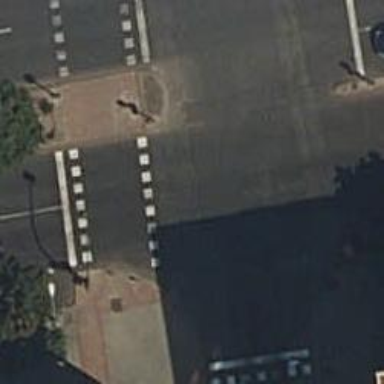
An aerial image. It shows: Kerb barrier.